Current action and preconditions to check: trajectory_clear

Your task: For each precondition in the list above, predict whether it will hold at this action.

Consider the current scene as observed from the mobile robot's camera, and analyze the predicted future states of all dynamic agents (e.g., people, animals, vehicles, or any moving entities) within the NEXT SECOND.

IMPORTANT: Only answer "very likely" if you are absolutely certain—based on strong, clear evidence—that a dynamic agent will violate the precondition in the predicted future state. Do NOT answer "very likely" for unlikely, ambiguous, or low-probability risks.

Ask yourself for each precondition: Is there a high probability, with clear and convincing evidence, that the predicted future states of any dynamic agent will interfere with the predicted future state of the currently executing action within the NEXT SECOND, causing that precondition to fail?

Assess the risk level based on these predictions. Use "likely" or "very likely" if motions create a clear risk of interference.

Use "neutral" or "improbable" if agents are nearby but their predicted paths are clearly diverging or non-conflicting.

Failure Risk Categories: "very improbable", "improbable", "neutral", "likely", "very likely"

Answer Format: Output ONLY the probability_of_failure value from these categories: "very improbable", "improbable", "neutral", "likely", "very likely"

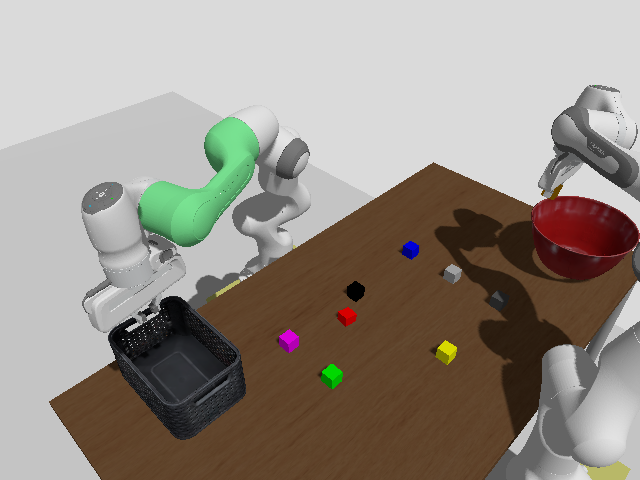

Answer: very improbable